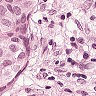
Metastatic tissue present: yes